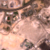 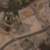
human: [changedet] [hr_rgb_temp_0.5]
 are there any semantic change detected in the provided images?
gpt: New big road appeared in the area.